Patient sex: M
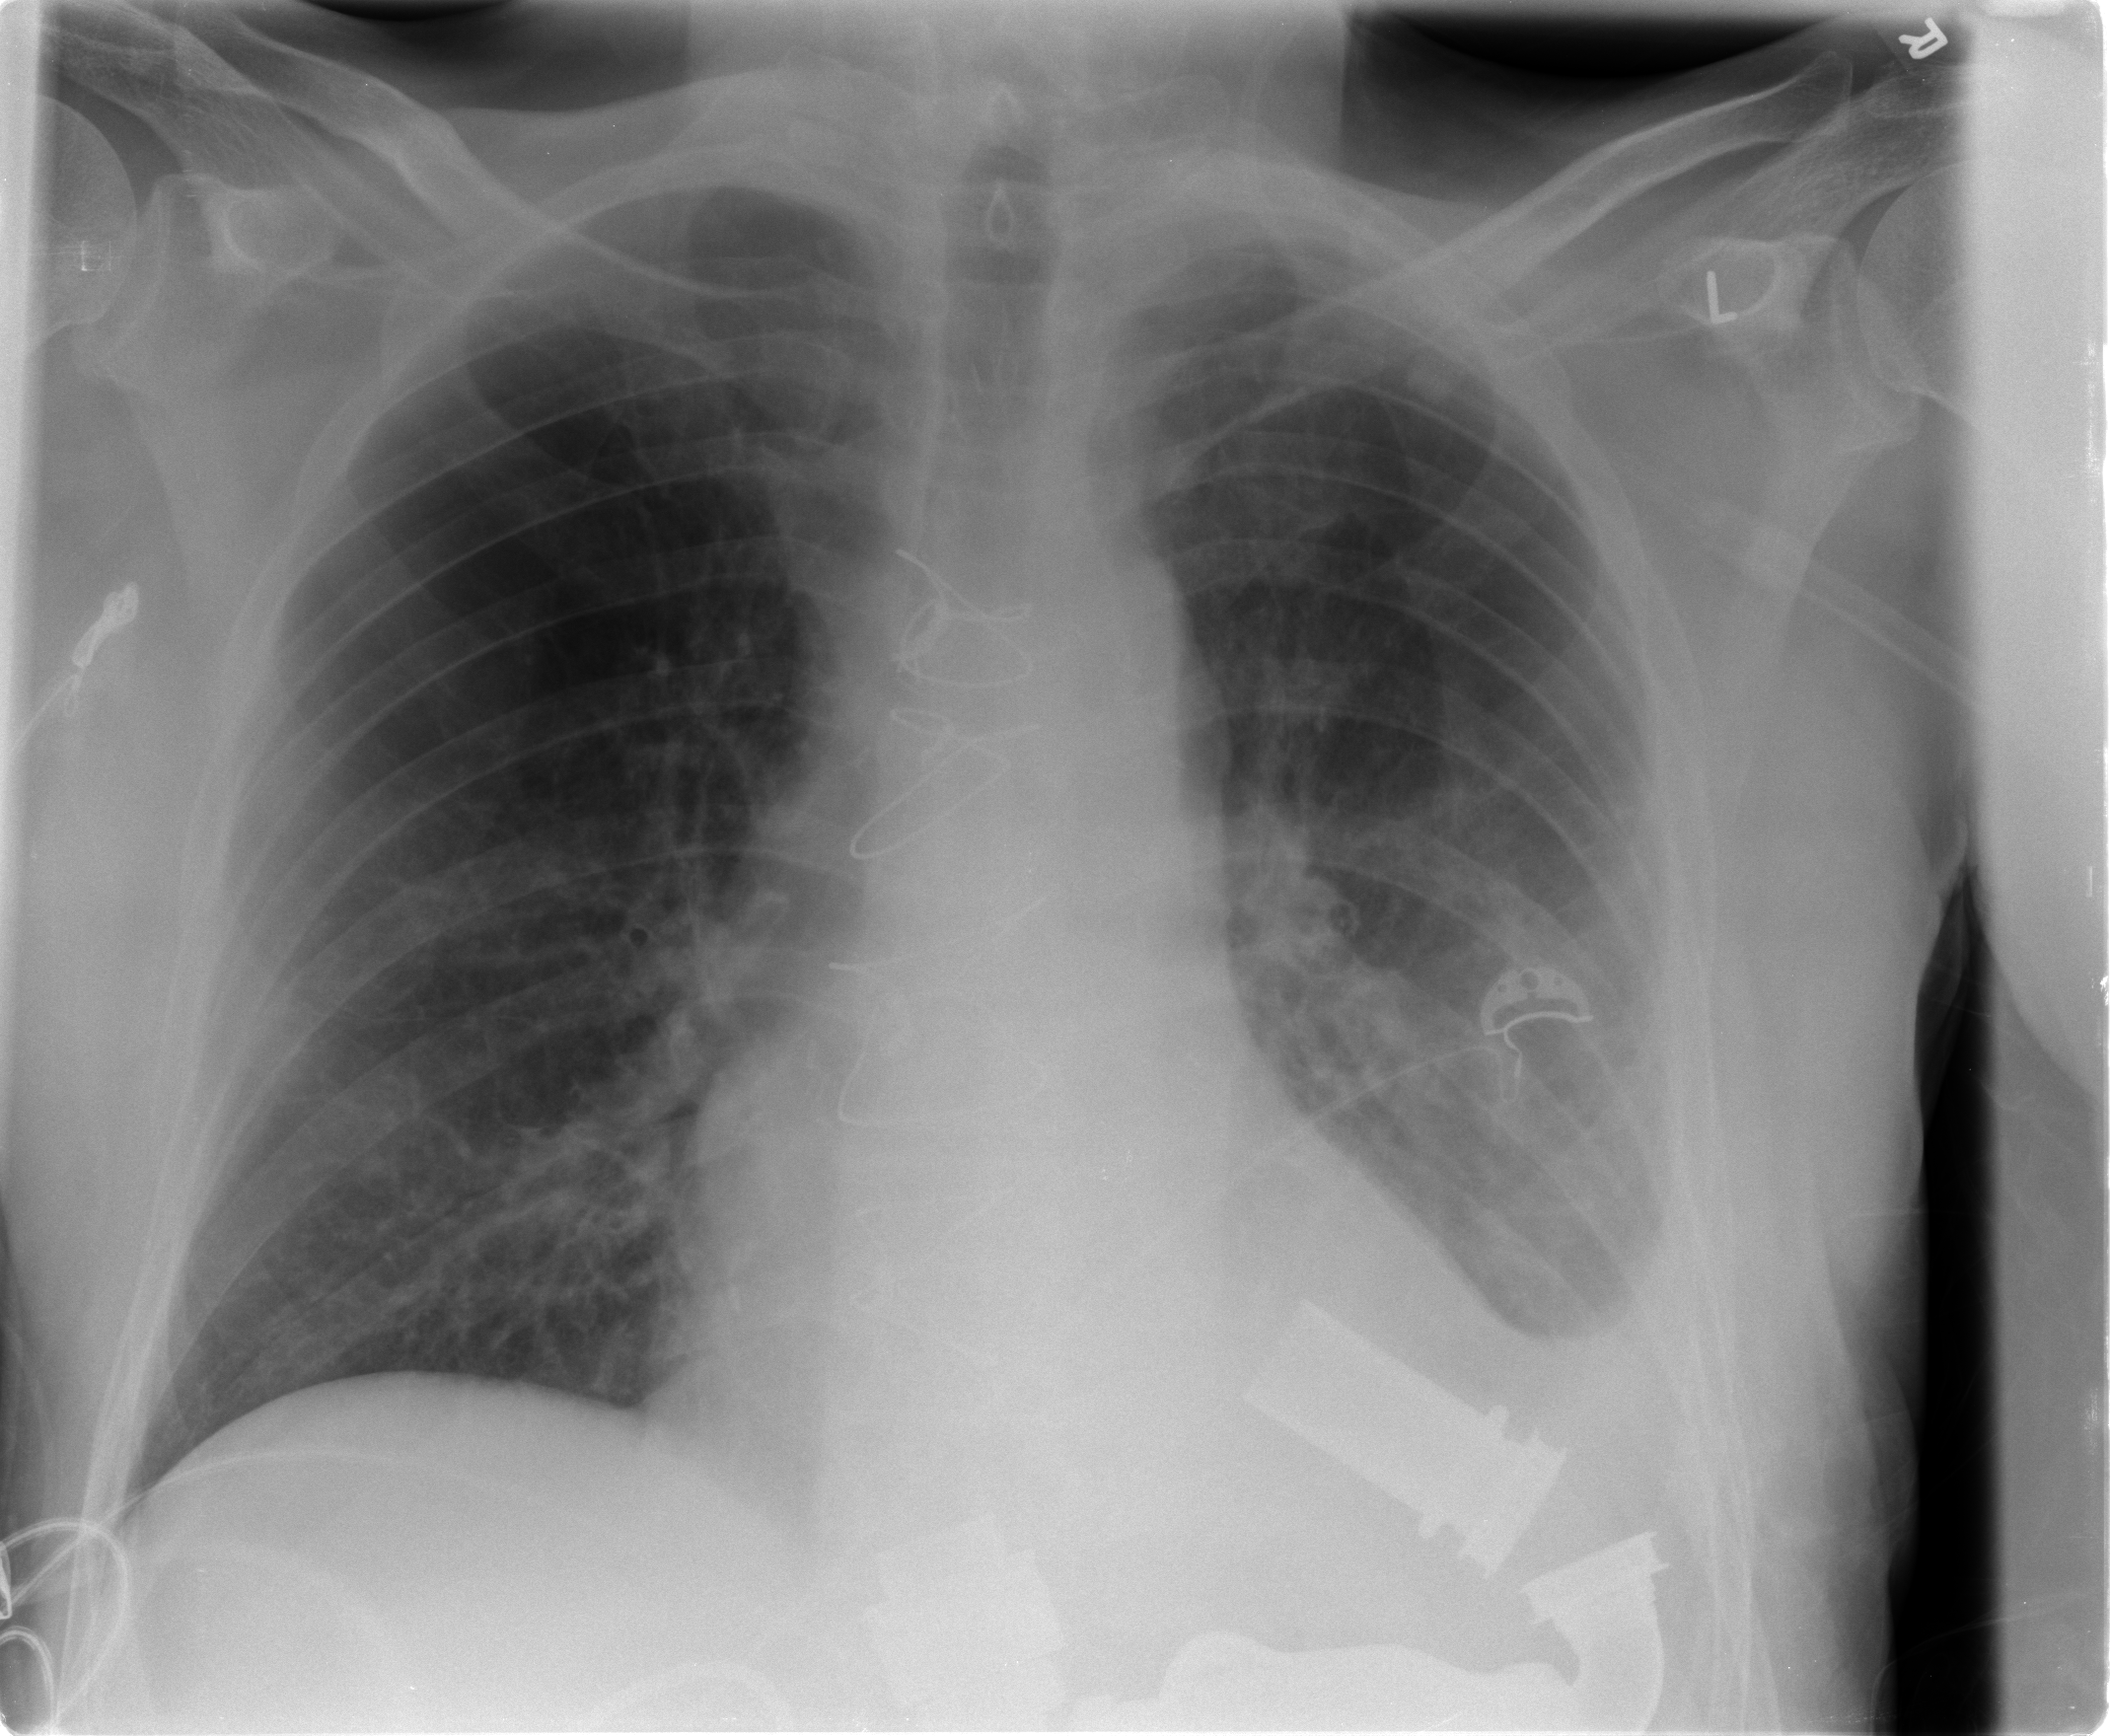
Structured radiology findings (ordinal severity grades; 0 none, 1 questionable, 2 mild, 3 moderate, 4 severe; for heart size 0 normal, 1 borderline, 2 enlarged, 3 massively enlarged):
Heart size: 0
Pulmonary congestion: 0
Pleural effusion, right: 0
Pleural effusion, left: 2
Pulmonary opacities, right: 0
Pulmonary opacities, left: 0
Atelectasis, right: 0
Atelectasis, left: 2